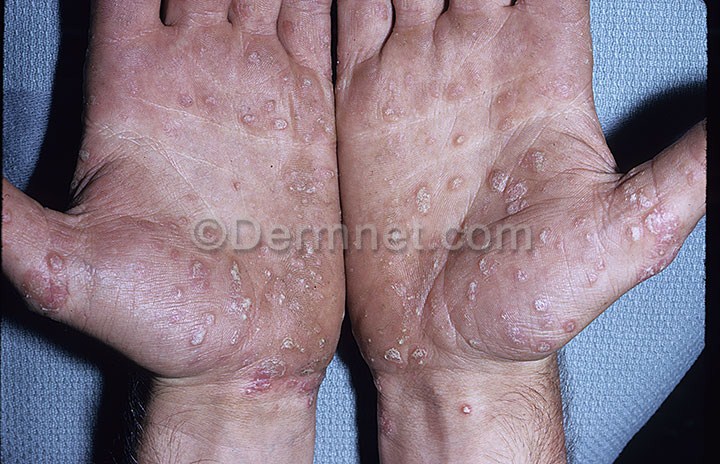
Disease: Psoriasis pictures Lichen Planus and related diseases